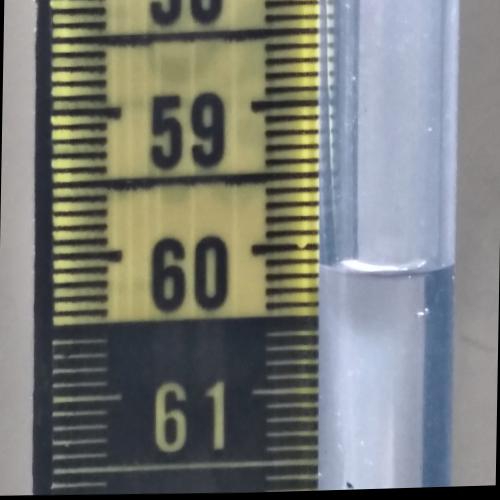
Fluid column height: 60.1 cm